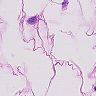
Metastatic tissue present: no